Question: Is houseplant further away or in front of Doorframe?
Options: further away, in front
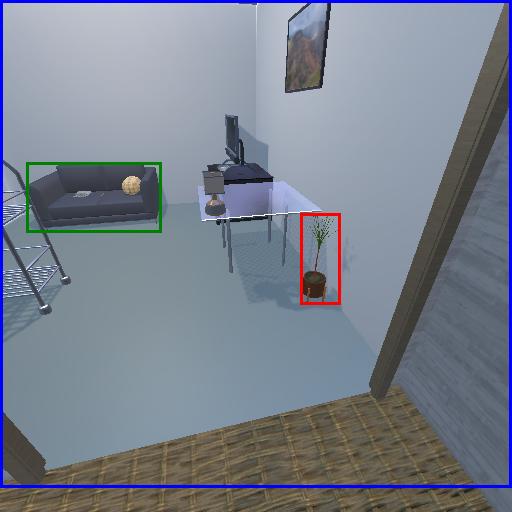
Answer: further away